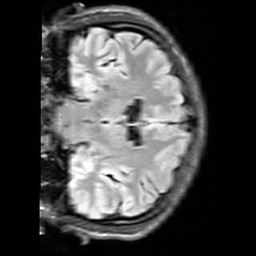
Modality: FLAIR
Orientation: coronal
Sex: female
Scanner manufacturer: siemens
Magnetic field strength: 3 T
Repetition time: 10 s
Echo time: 0.09 s